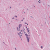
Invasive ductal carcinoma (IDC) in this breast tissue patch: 1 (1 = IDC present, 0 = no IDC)